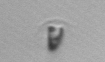
Label: Pyramimonas